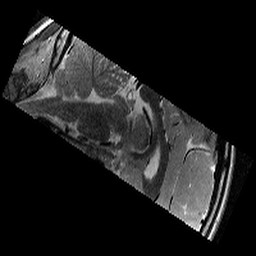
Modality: T2w
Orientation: sagittal
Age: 13
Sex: male
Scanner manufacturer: siemens
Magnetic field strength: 3 T
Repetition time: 9.23 s
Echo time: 0.067 s